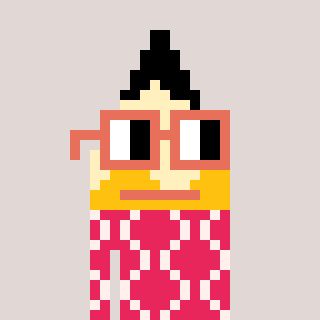
a pixel art character with square orange glasses, a pencil-shaped head and a redpinkish-colored body on a warm background